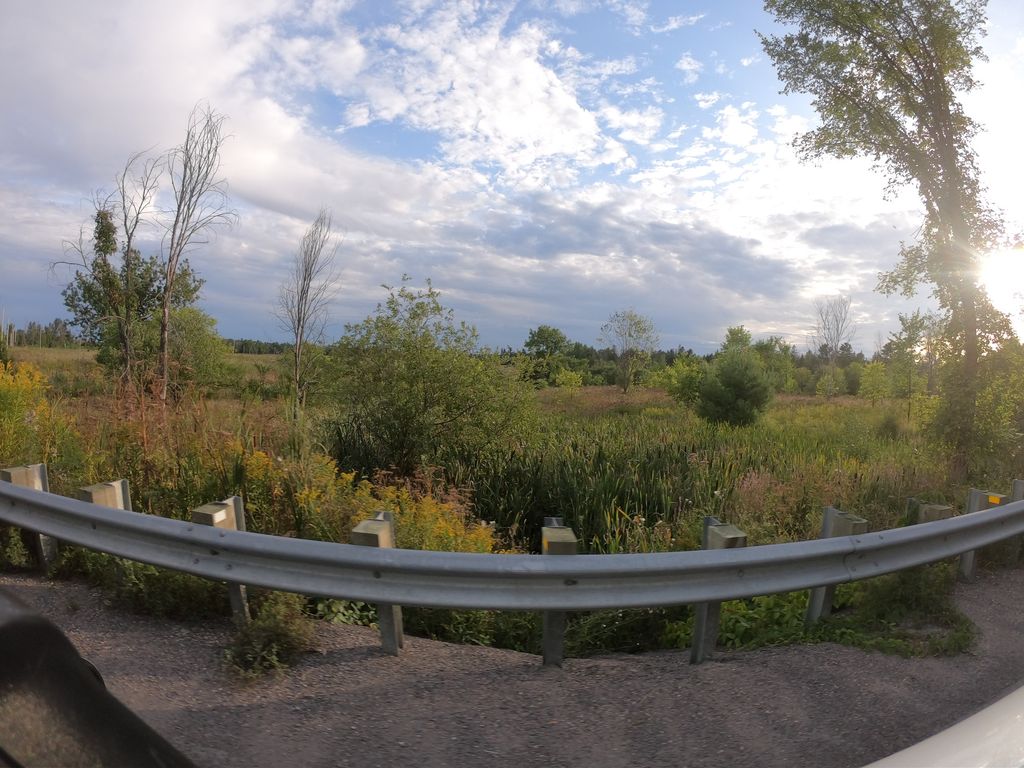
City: ottawa-gatineau